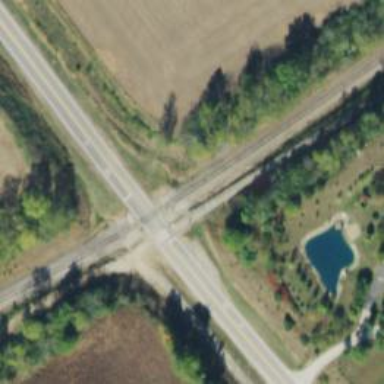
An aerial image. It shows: Marked crossing on the road.